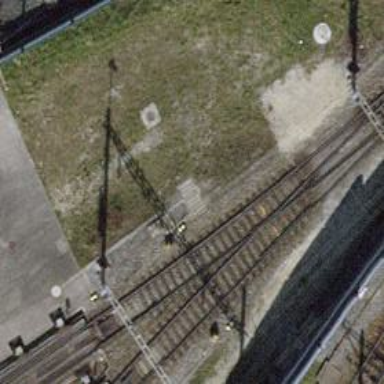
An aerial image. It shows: Yard with single rail track. The railway track is electrified with contact line for service purposes.